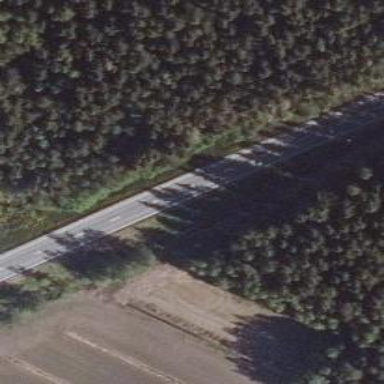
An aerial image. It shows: Asphalt trunk highway.